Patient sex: M
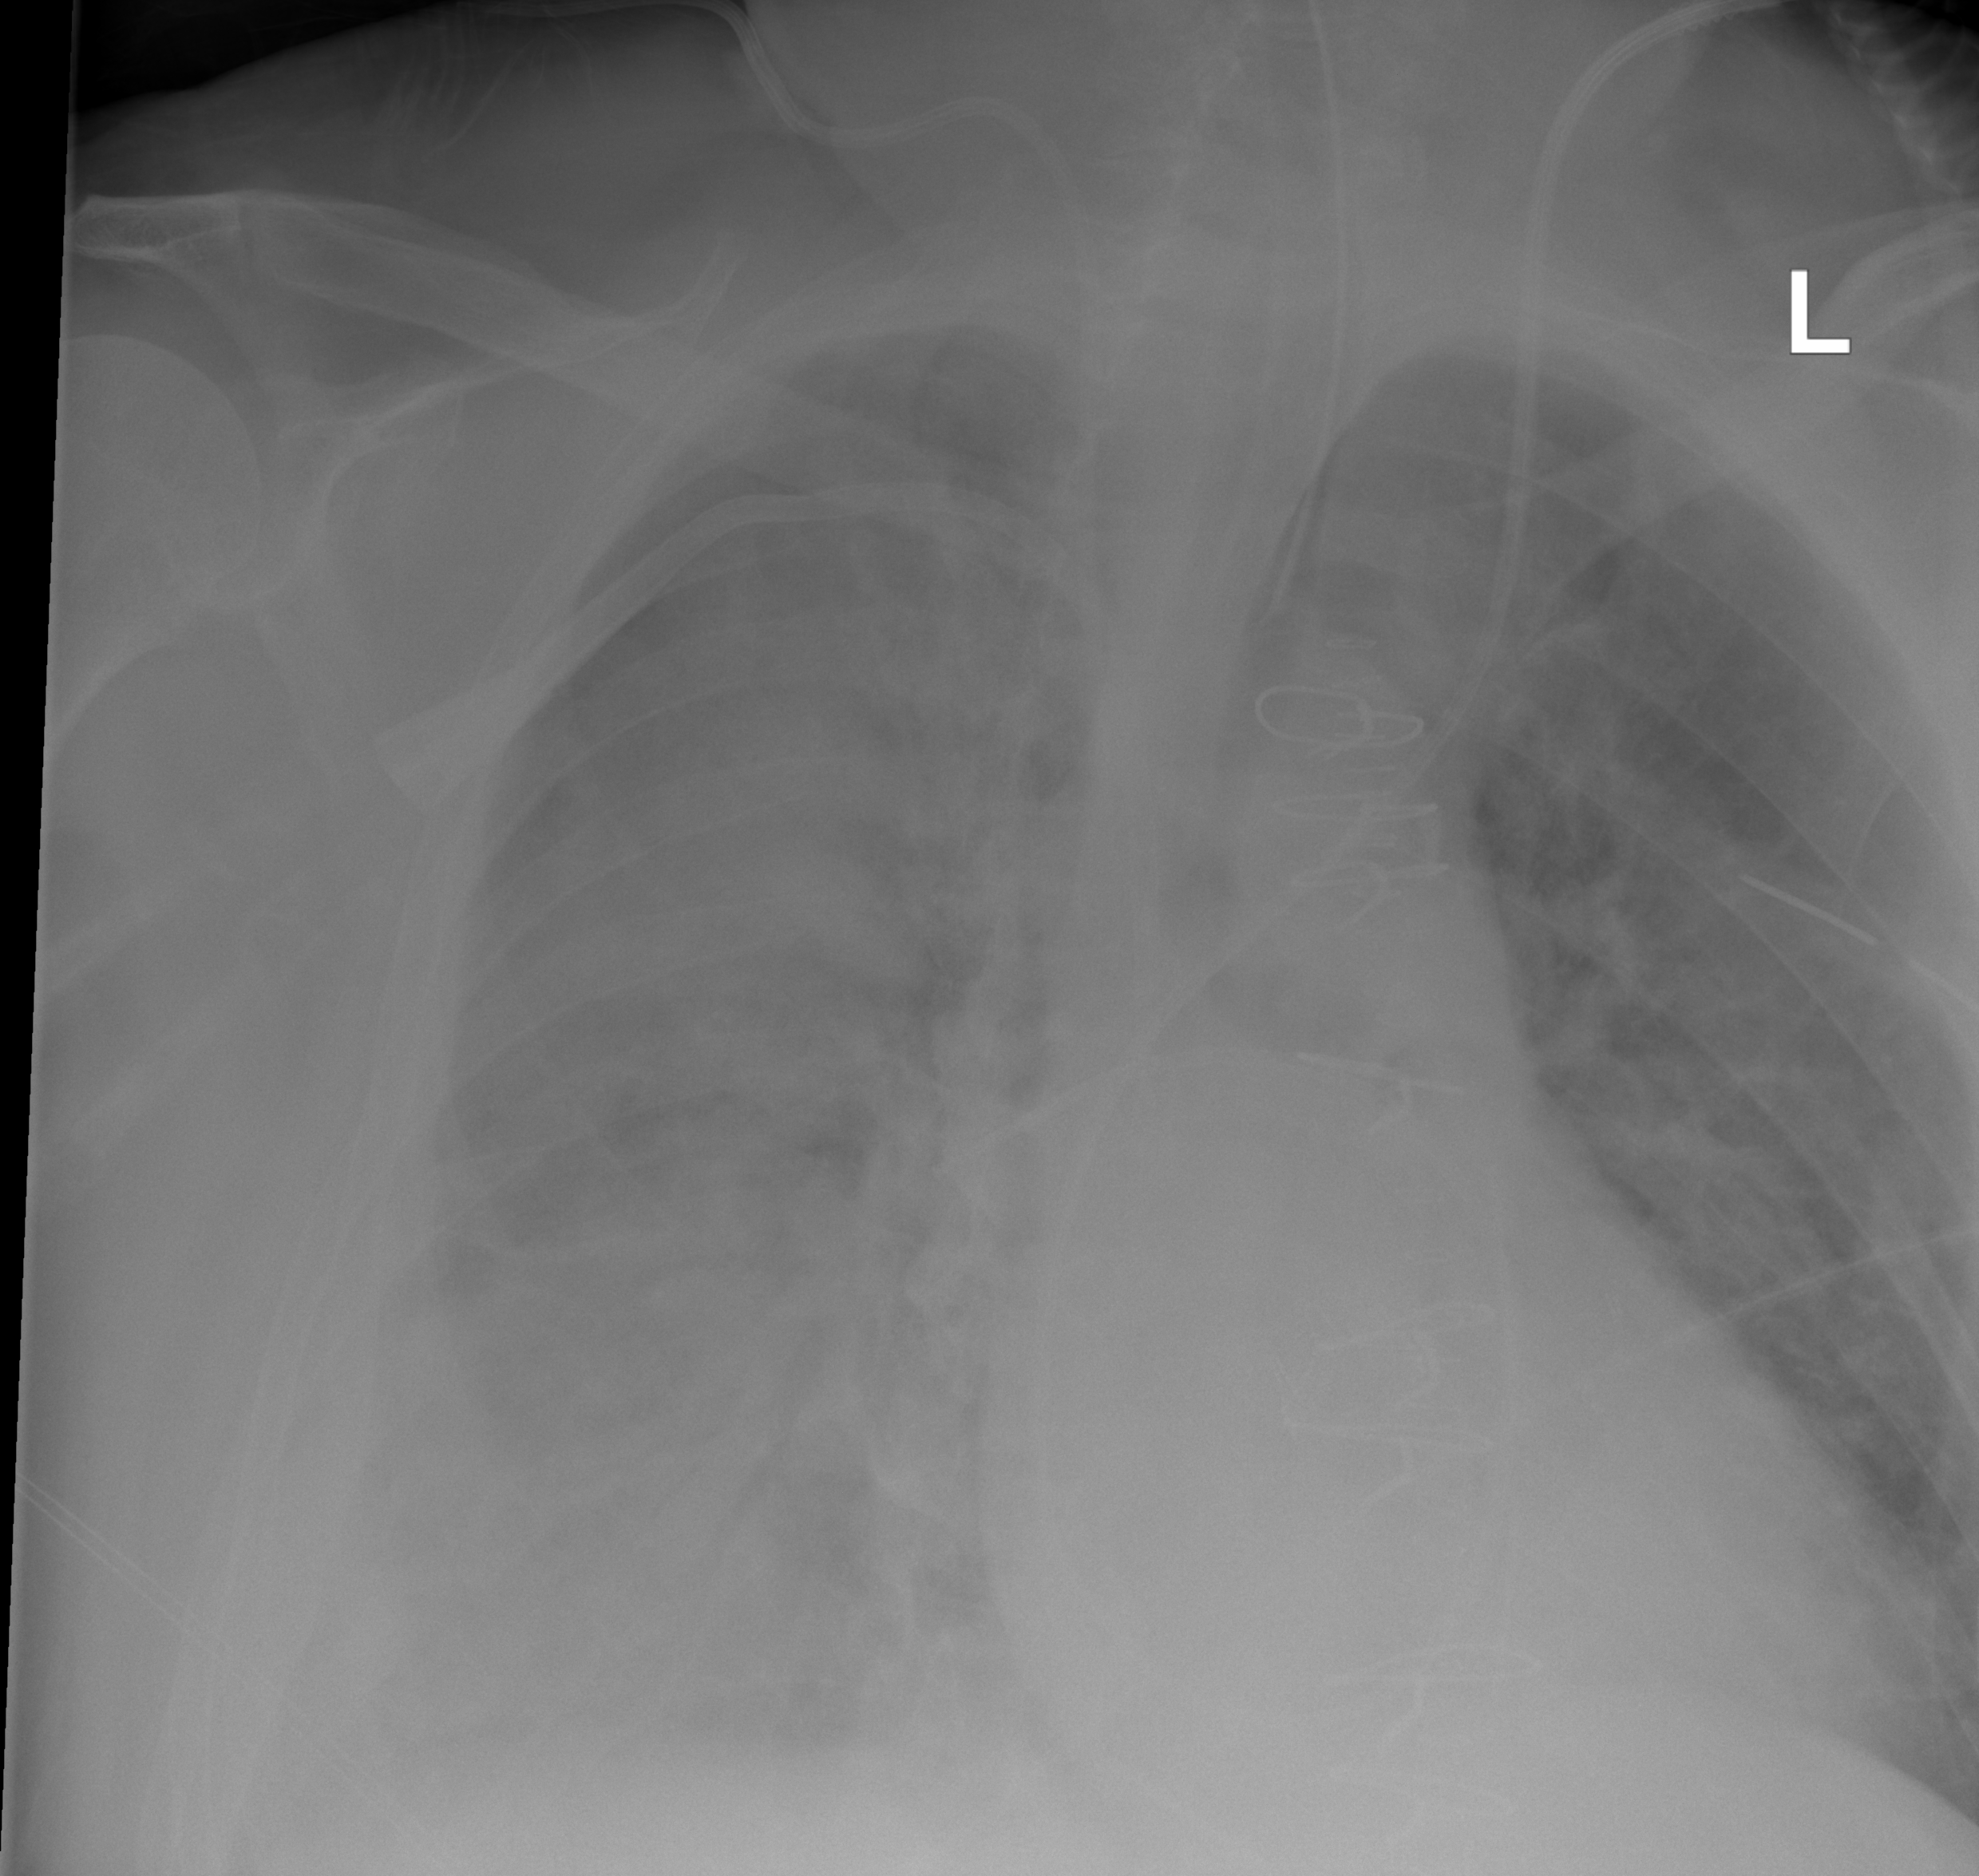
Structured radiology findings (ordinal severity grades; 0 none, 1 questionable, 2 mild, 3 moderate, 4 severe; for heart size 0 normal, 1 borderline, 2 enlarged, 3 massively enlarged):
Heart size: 1
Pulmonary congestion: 3
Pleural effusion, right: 3
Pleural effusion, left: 1
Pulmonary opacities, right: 3
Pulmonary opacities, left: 2
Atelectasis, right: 3
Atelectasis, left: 0